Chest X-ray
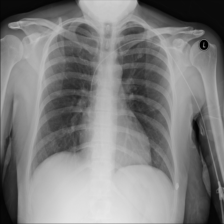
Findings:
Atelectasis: negative
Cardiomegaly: negative
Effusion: negative
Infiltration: negative
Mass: negative
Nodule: negative
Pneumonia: negative
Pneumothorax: negative
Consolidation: negative
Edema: negative
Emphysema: negative
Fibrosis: negative
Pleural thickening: negative
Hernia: negative